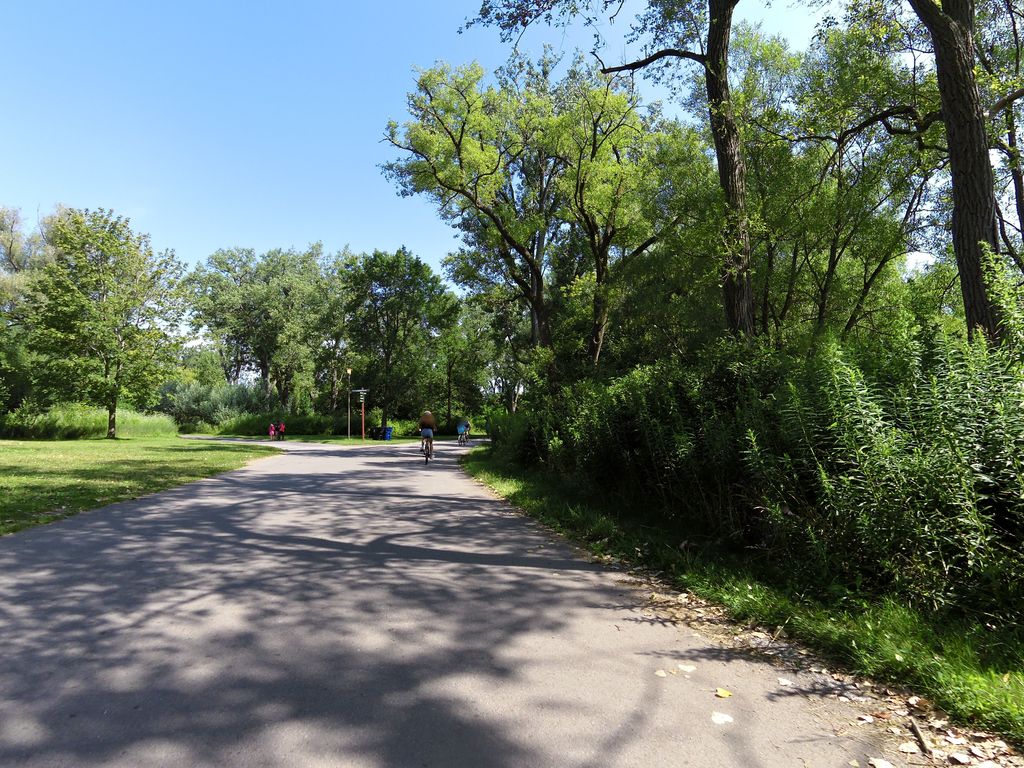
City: toronto